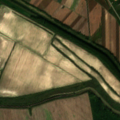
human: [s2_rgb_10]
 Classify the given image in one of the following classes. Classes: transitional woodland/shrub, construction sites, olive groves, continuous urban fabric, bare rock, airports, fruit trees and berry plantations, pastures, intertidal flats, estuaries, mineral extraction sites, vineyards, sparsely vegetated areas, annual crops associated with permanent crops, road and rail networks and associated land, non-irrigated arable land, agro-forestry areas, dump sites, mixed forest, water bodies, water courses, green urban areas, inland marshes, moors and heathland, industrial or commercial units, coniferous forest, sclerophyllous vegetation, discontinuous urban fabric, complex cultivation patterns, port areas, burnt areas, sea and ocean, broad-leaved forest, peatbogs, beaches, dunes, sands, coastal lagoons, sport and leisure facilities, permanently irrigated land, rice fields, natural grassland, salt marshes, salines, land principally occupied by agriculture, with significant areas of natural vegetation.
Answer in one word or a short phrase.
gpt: industrial or commercial units, non-irrigated arable land, broad-leaved forest, transitional woodland/shrub